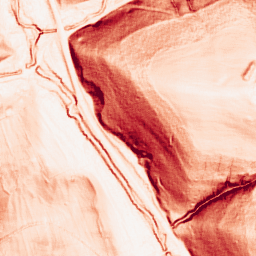
Category: morphological
Decomposition family: morphological_square
Decomposition parameters: operation: gradient
size: 3
Upsampling method: bicubic
Upsampling parameters: scale: 2
Upsampling scale: 2